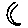
Label: moon